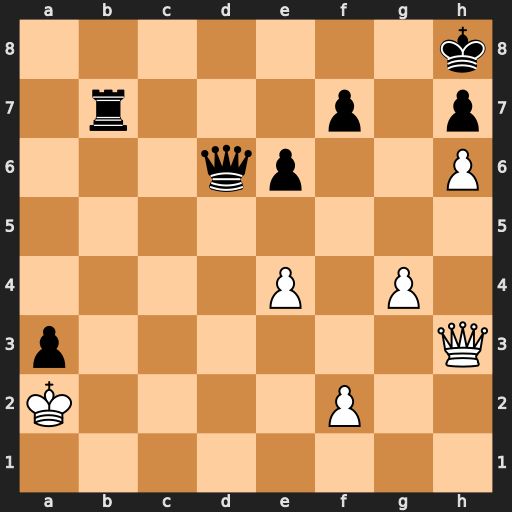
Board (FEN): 7k/1r3p1p/3qp2P/8/4P1P1/p6Q/K4P2/8
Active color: w
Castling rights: -
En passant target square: -
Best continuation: Qc3+ e5 Qc8+ Qd8 Qxd8#